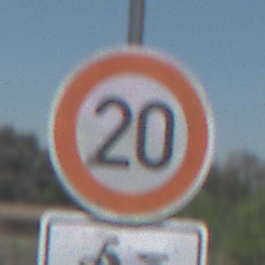
Verkehrszeichen: Geschwindigkeit20
Zusatzzeichen unten: HinweisDurchSinnbild19
Umgebung: Outdoor, Nature
Tageszeit: Midday
Wetter: Clear
Licht: Natural
Jahreszeit: NotSpecified
Kontrast: HighContrast